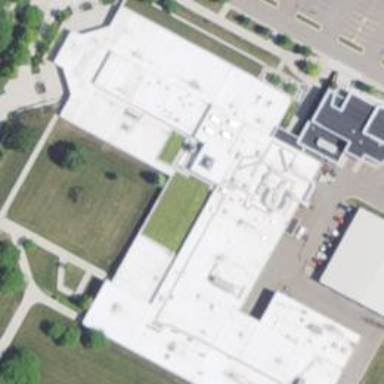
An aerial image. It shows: College building.